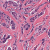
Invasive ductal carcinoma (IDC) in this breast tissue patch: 0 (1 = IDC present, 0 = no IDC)